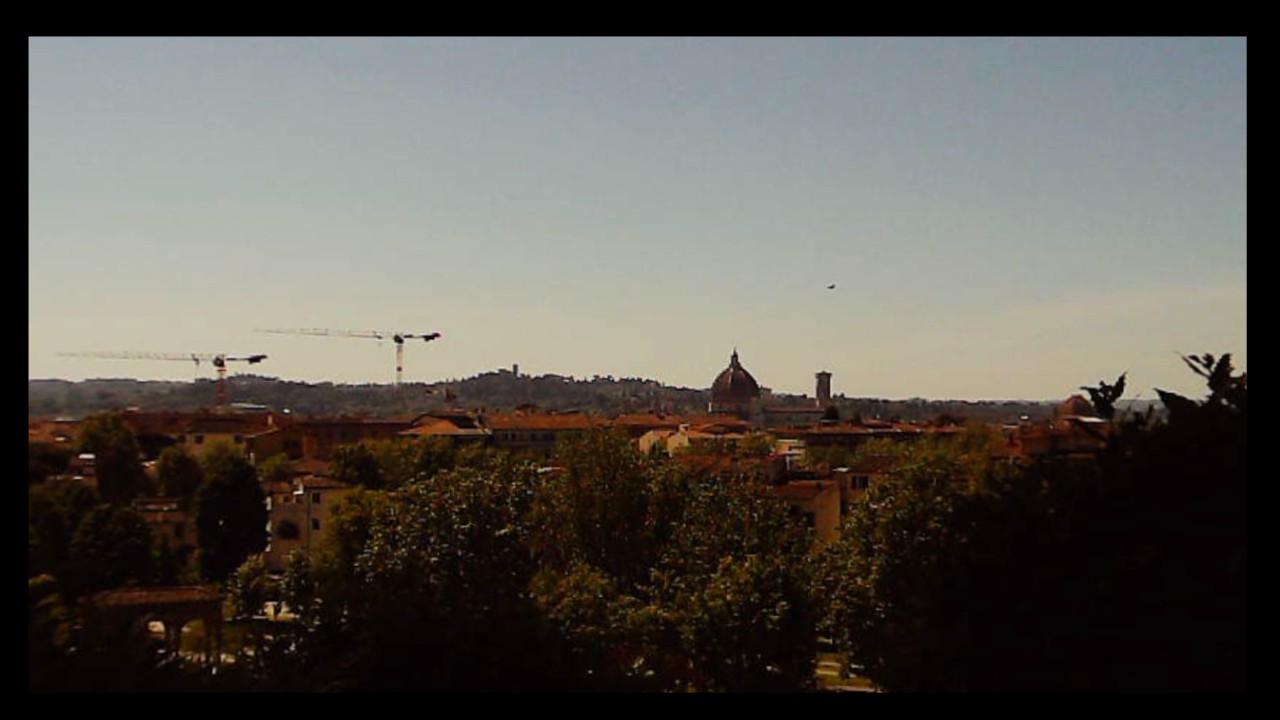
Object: DarwinFPV cineape20